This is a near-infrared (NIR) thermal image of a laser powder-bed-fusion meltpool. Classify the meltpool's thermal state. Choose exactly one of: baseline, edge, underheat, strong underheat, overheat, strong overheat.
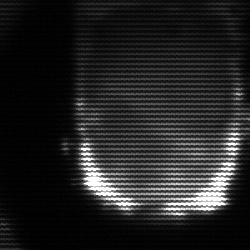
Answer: baseline